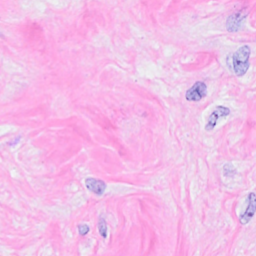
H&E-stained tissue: Breast